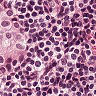
Metastatic tissue present: yes